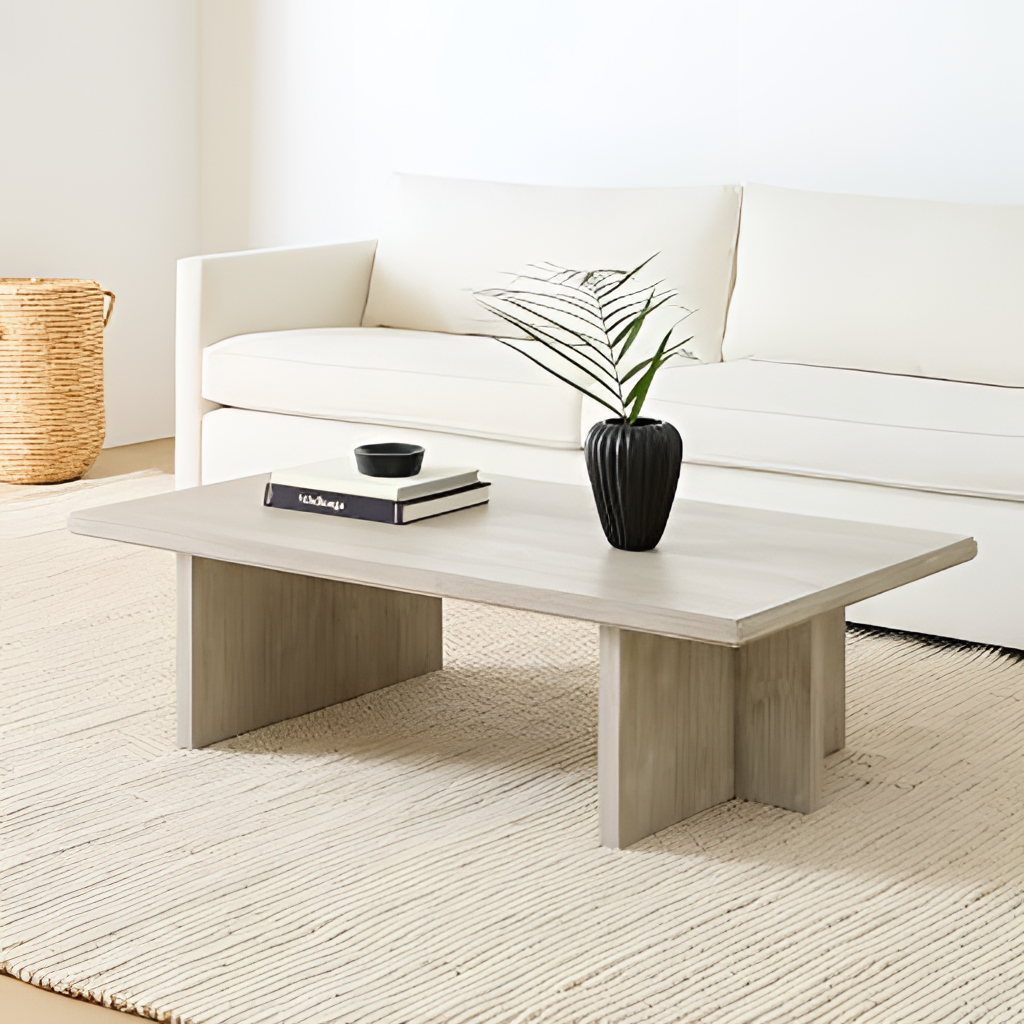
beige fabric sofa, living room, fabric flooring, with textured pattern, modern, paint wallpaper, with solid pattern